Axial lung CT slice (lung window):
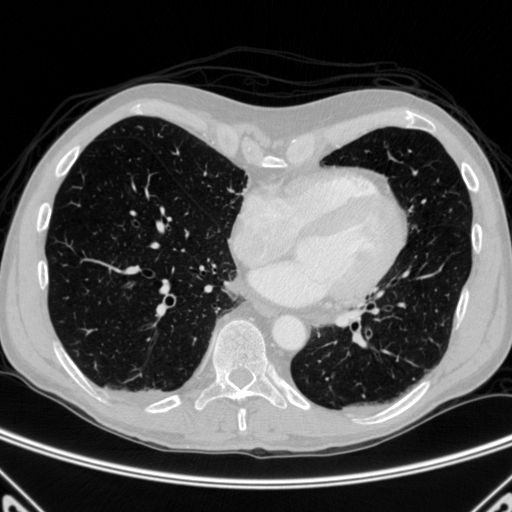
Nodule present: no